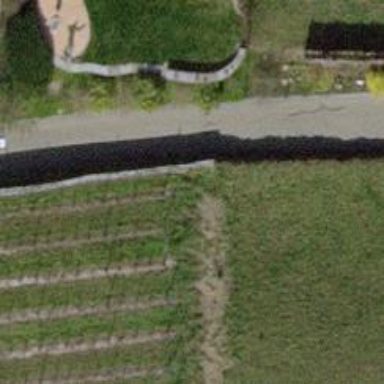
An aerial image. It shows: Retaining wall.